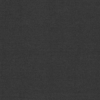
Label: dusty